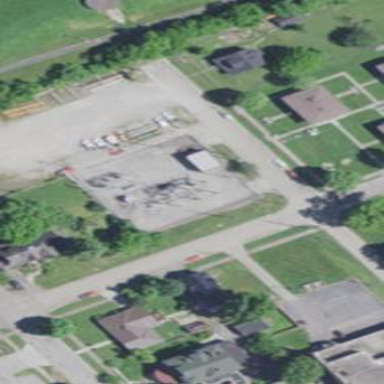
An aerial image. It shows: Power substation.